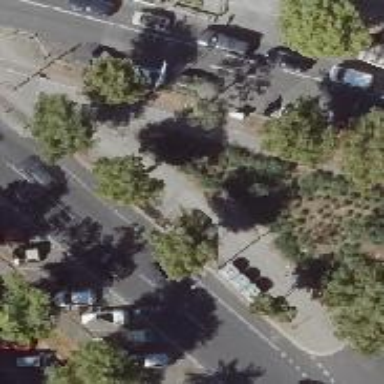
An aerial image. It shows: Avenue lined with broadleaved deciduous trees.